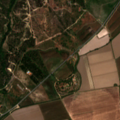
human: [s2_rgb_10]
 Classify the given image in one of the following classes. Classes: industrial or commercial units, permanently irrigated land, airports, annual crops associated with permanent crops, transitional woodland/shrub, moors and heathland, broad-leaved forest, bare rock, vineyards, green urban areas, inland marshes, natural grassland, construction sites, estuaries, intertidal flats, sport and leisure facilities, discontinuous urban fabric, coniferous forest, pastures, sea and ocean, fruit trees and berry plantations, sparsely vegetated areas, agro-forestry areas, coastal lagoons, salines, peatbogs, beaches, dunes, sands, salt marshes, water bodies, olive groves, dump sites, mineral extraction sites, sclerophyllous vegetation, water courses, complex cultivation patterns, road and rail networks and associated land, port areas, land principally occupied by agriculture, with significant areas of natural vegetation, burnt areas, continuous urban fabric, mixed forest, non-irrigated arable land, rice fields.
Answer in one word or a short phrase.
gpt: non-irrigated arable land, rice fields, broad-leaved forest, mixed forest, transitional woodland/shrub